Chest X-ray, PA view. Patient: 36 years old, sex F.
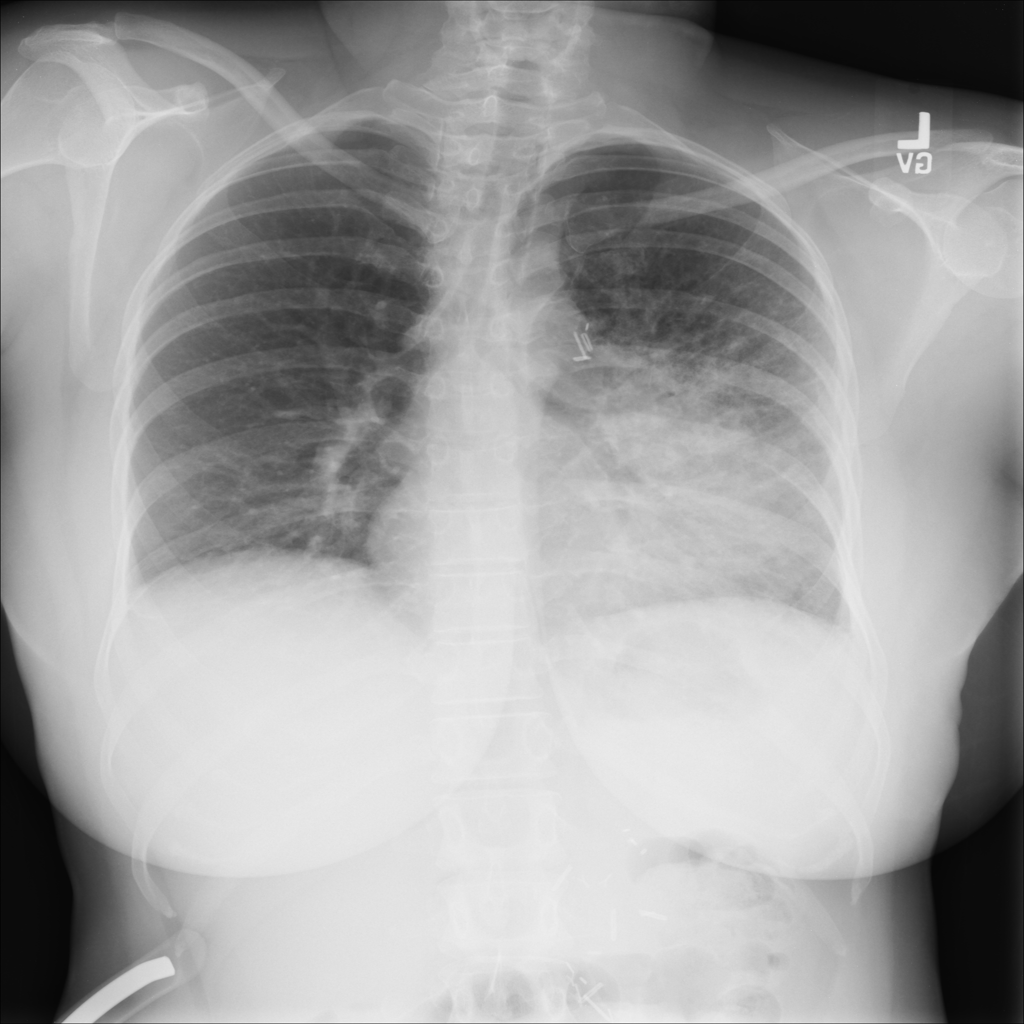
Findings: Infiltration, Mass